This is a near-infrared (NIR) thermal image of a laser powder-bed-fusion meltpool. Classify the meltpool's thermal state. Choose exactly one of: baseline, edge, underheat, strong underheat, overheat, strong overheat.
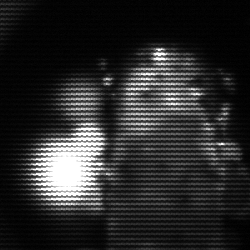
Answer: strong underheat